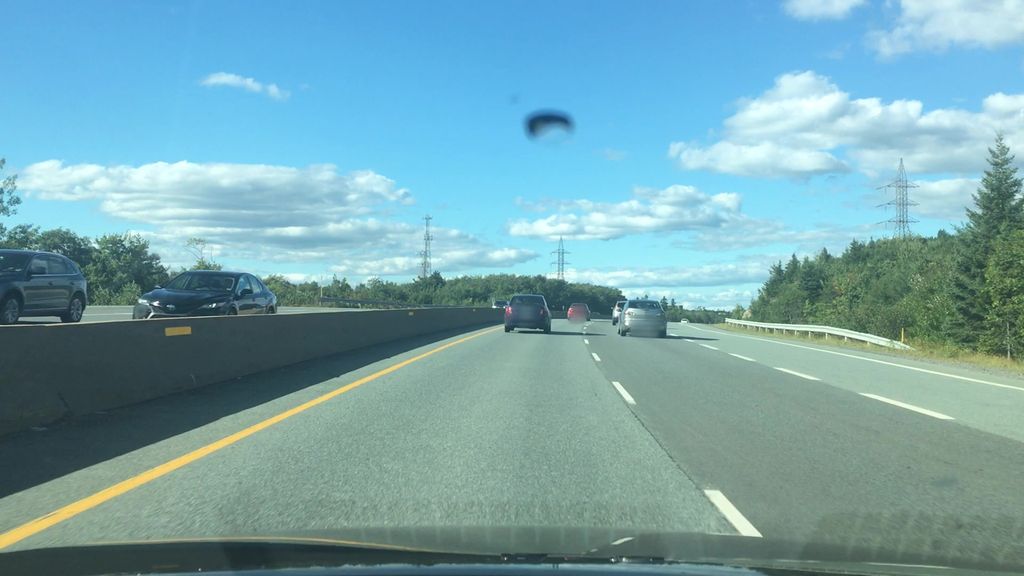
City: halifax